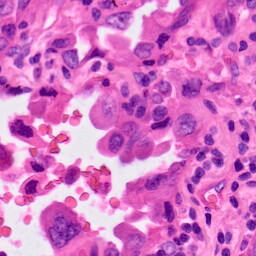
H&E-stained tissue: Lung